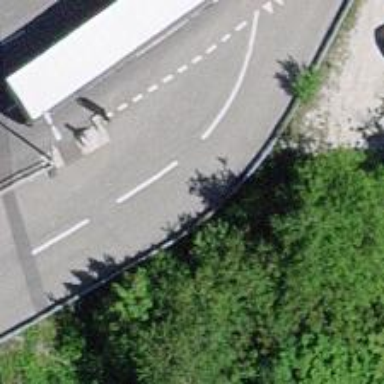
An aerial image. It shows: Guard rail.